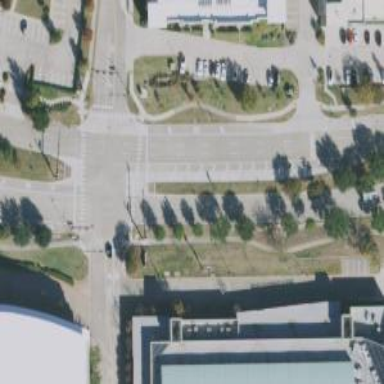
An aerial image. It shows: Zebra crossing on footway.